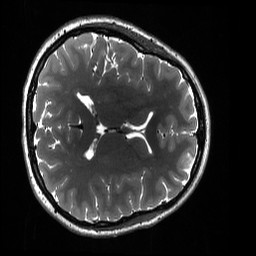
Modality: T2w
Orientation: axial
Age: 28
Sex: female